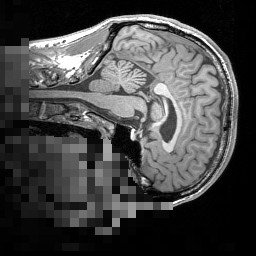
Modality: T1w
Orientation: sagittal
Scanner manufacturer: siemens
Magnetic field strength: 3 T
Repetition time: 1.5 s
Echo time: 0.00291 s